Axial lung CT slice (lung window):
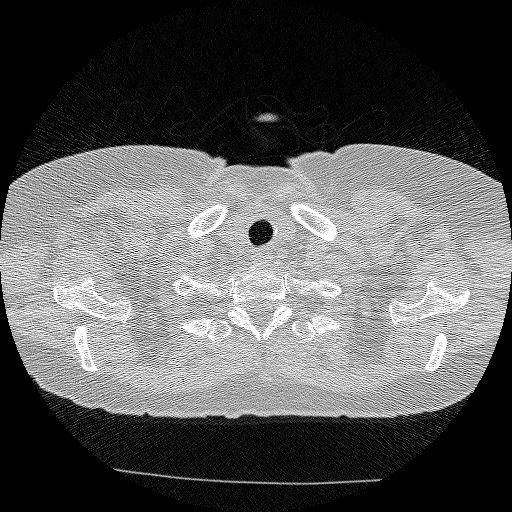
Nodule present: no